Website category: auto
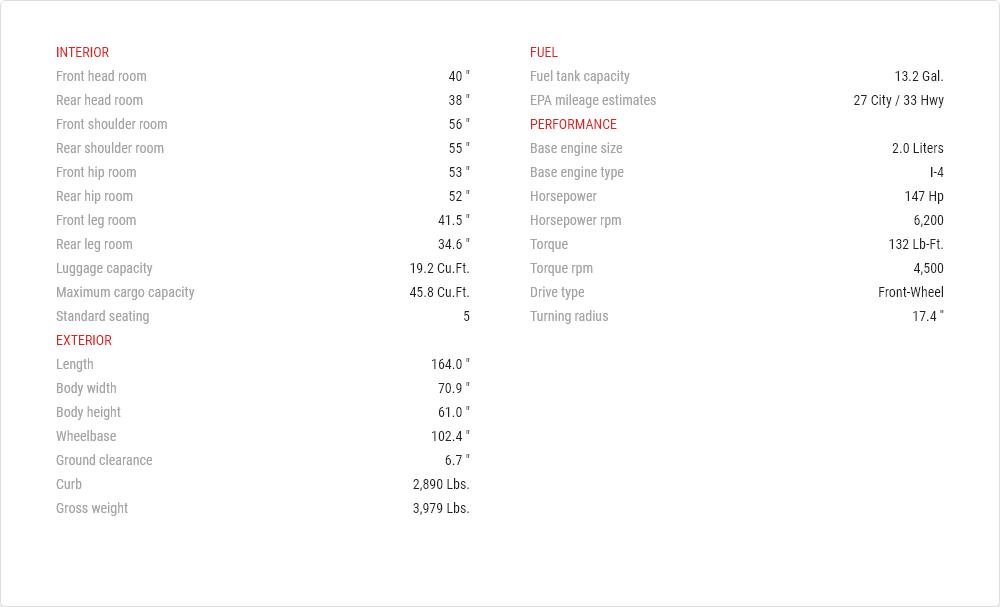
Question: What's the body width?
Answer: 70.9 "

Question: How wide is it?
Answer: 70.9 "

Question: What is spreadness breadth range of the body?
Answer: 70.9 "

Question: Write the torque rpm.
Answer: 4,500

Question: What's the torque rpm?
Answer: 4,500

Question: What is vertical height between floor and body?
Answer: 6.7 "

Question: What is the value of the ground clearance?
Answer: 6.7 "

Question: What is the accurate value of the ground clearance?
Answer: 6.7 "

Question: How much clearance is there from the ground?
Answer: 6.7 "

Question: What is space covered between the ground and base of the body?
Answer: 6.7 "

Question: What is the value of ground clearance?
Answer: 6.7 "

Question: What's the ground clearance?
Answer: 6.7 "

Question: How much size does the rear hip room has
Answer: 52 "

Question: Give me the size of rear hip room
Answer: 52 "

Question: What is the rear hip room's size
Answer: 52 "

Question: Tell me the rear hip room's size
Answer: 52 "

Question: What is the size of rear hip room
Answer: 52 "

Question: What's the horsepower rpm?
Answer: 6,200

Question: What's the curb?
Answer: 2,890 lbs.

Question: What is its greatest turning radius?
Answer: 17.4 ''

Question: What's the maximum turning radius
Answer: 17.4 ''

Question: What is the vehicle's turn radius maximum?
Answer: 17.4 ''

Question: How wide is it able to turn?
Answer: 17.4 ''

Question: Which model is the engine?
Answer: I-4

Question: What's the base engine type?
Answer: I-4

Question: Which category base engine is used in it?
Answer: I-4

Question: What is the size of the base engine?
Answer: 2.0 liters

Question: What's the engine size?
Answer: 2.0 liters

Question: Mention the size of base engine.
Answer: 2.0 liters

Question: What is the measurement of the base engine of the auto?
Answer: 2.0 liters

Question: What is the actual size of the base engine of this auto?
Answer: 2.0 liters

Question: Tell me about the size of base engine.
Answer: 2.0 liters

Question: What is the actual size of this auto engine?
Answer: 2.0 liters

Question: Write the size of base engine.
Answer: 2.0 liters

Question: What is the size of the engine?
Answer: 2.0 liters

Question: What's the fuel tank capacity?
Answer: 13.2 gal.

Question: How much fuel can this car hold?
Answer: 13.2 gal.

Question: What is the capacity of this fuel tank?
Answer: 13.2 gal.

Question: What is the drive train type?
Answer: front-wheel

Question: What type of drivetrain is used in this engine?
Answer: front-wheel

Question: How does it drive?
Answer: front-wheel

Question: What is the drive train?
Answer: front-wheel

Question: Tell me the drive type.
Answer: front-wheel

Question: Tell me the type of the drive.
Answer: front-wheel

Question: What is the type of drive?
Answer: front-wheel

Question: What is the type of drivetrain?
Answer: front-wheel

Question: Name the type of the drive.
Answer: front-wheel

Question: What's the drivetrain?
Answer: front-wheel

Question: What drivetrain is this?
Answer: front-wheel

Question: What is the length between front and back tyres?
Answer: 102.4 "

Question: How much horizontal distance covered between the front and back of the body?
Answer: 102.4 "

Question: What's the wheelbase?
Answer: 102.4 "

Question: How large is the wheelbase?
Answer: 102.4 "

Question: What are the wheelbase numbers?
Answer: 102.4 "

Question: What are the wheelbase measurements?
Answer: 102.4 "

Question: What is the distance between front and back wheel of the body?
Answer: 102.4 "

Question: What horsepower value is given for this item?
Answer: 147 hp

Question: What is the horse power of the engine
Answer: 147 hp

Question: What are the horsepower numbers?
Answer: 147 hp

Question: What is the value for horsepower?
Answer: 147 hp

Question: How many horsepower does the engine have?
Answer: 147 hp

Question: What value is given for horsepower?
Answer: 147 hp

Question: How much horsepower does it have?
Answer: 147 hp

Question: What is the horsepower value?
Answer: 147 hp